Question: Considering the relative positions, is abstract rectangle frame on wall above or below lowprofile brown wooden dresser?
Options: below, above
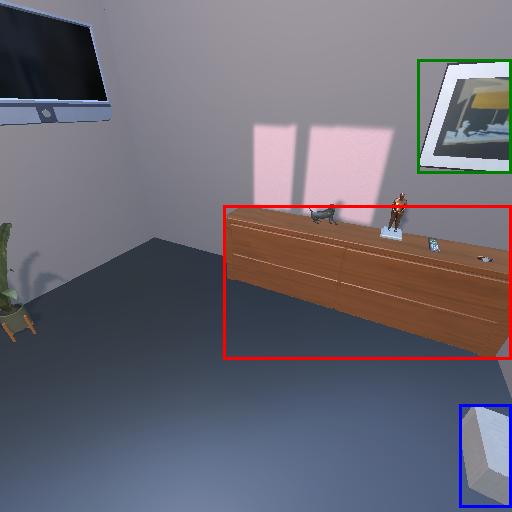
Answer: below